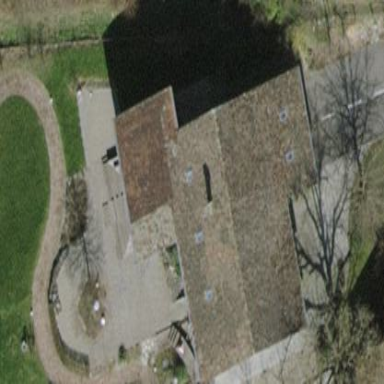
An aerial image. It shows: Building with tiled roof.